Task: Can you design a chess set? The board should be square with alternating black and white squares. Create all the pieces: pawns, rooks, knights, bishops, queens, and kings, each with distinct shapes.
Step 4588:
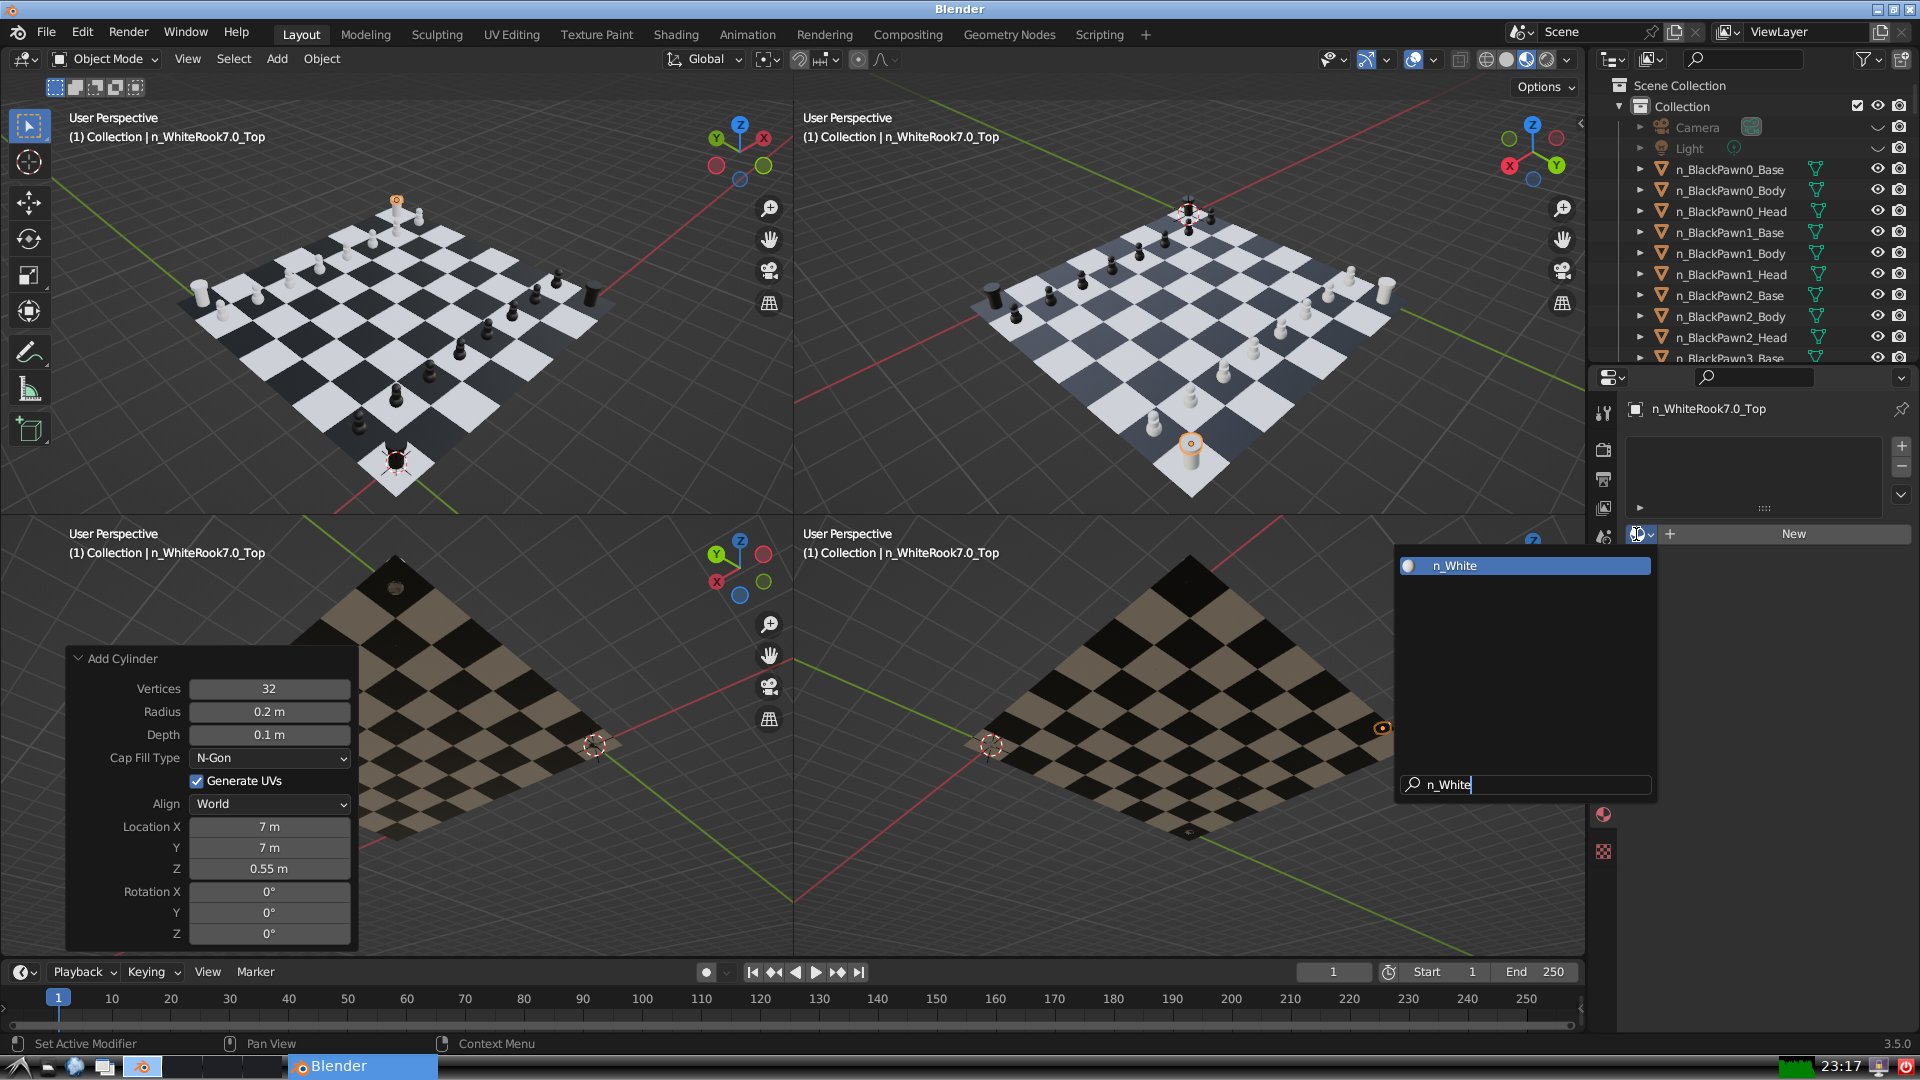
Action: {"key_press": ['Return']}